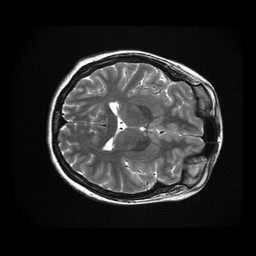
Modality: T2w
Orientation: axial
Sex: female
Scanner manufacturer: ge
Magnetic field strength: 3 T
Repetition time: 5 s
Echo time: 0.09649 s